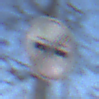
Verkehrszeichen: EndeUeberholverbot
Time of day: MorningAfternoon
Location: Outdoor (Special)
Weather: Clear
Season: Winter
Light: Natural